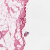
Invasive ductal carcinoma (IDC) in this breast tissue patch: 0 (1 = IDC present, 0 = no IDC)